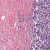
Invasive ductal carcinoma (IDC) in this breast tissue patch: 0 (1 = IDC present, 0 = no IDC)